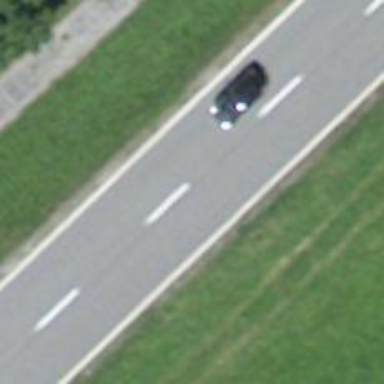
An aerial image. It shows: Primary road with asphalt surface.